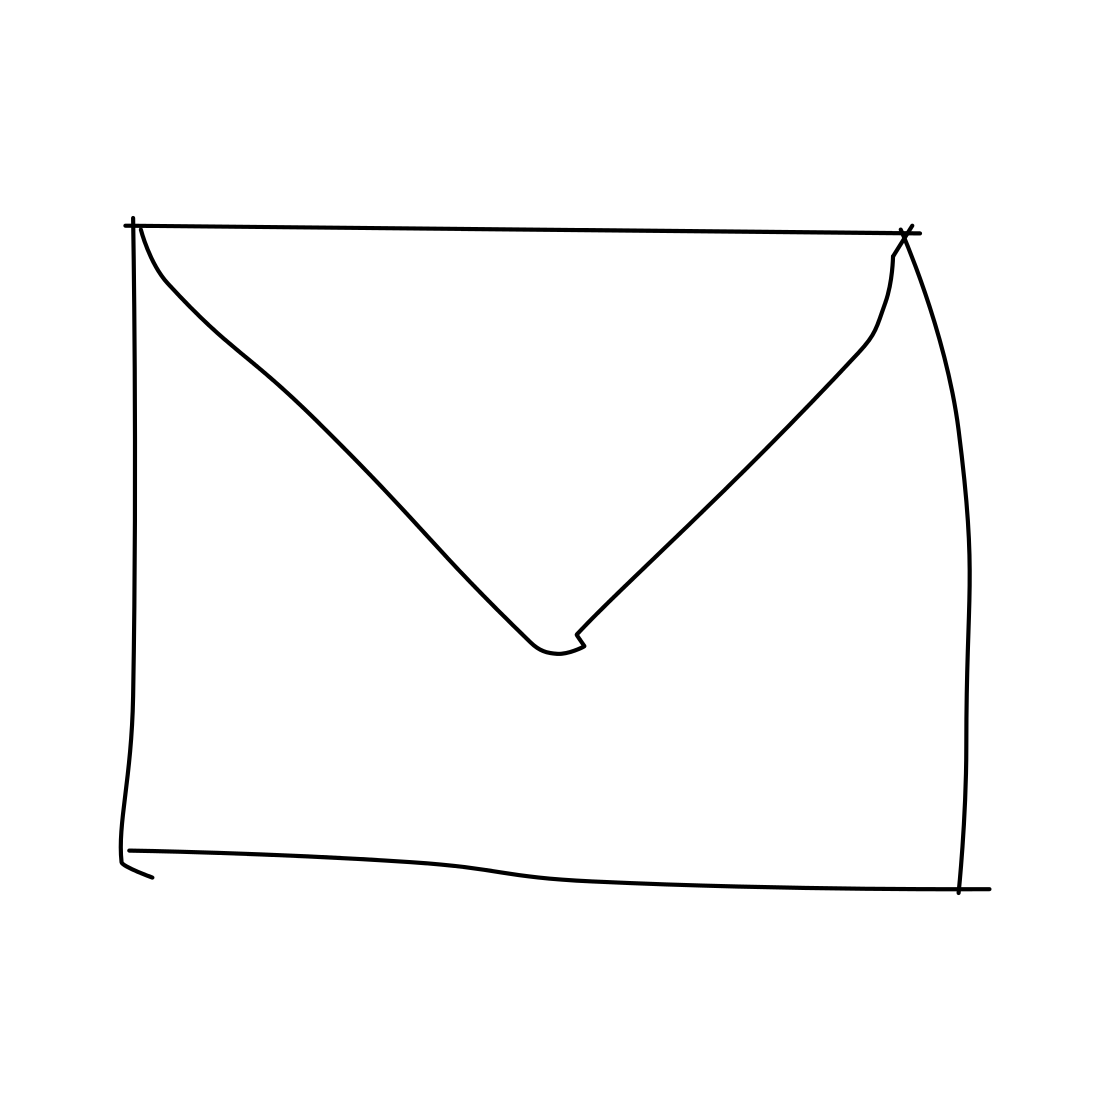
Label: envelope